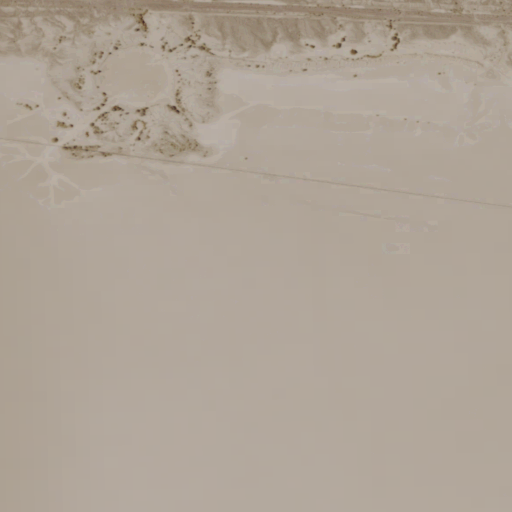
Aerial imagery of plain(s) in Nevada named Garfield Flat containing barren land and shrub